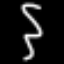
Label: squiggle